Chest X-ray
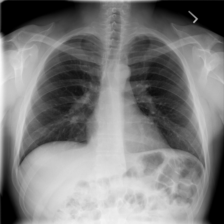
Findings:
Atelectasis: negative
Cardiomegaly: negative
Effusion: negative
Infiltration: negative
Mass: negative
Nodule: negative
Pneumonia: negative
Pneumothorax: negative
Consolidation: negative
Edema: negative
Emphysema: negative
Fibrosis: negative
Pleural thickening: negative
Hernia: negative